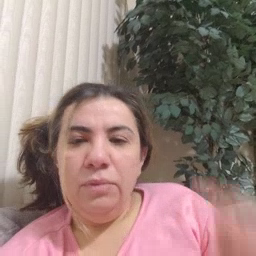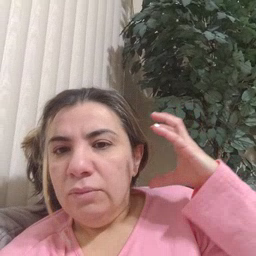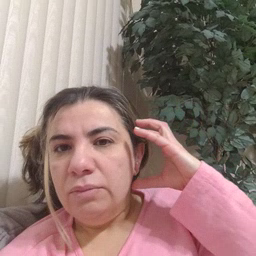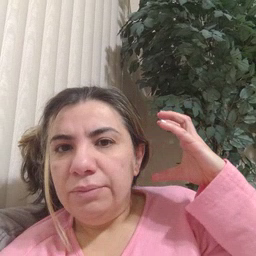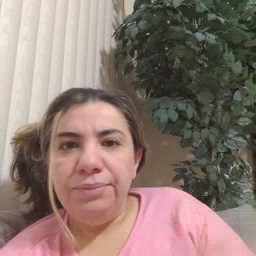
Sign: radio